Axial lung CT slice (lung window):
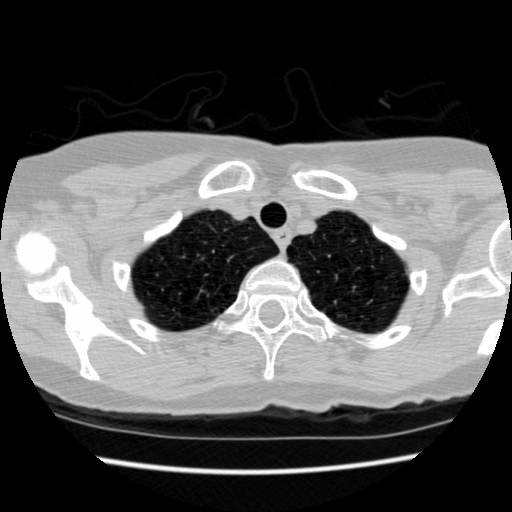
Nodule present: no